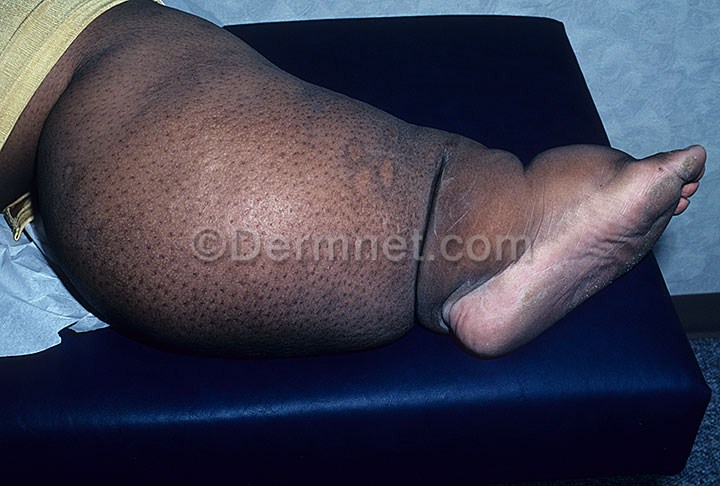
Disease: Eczema Photos